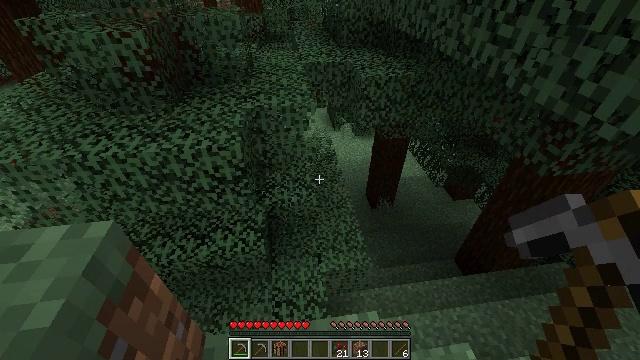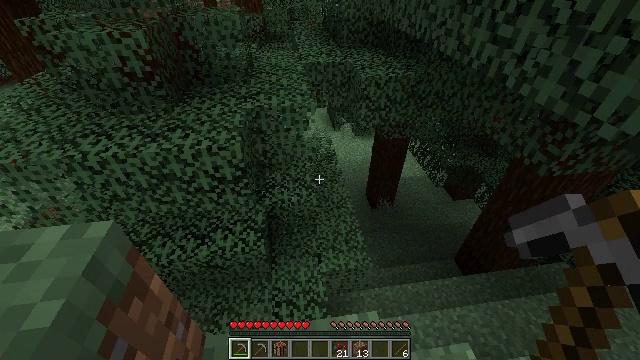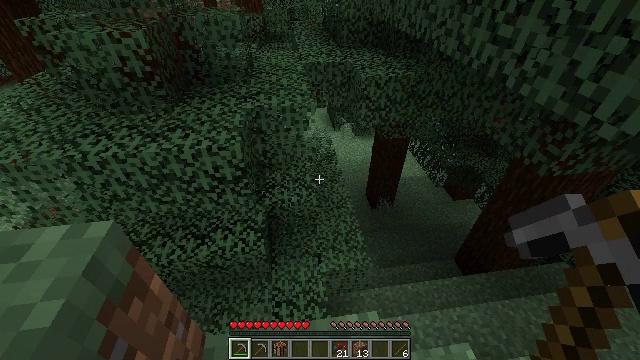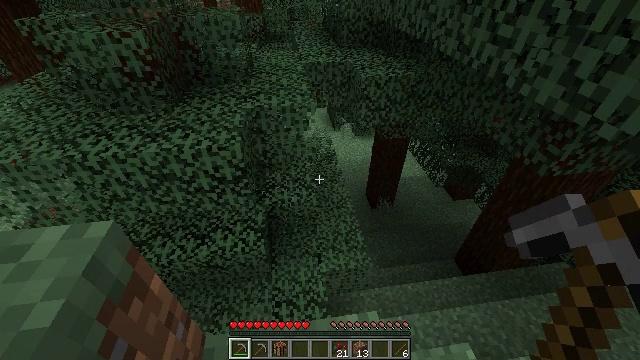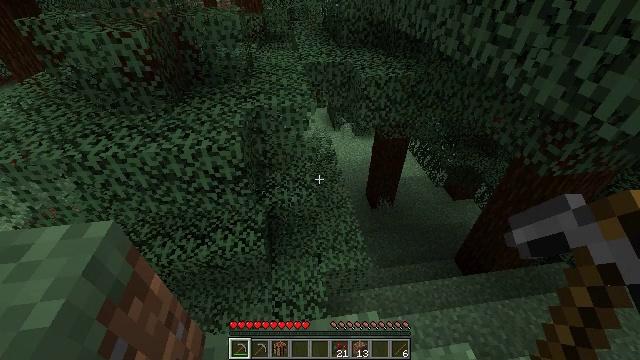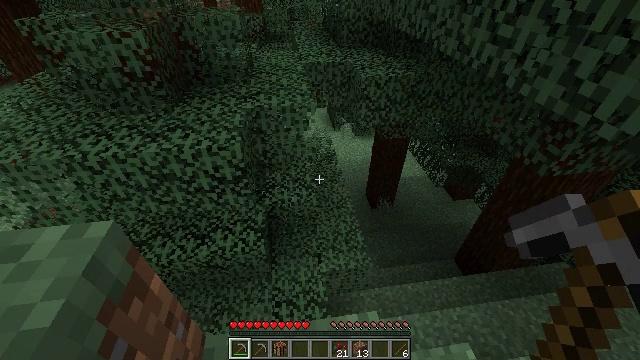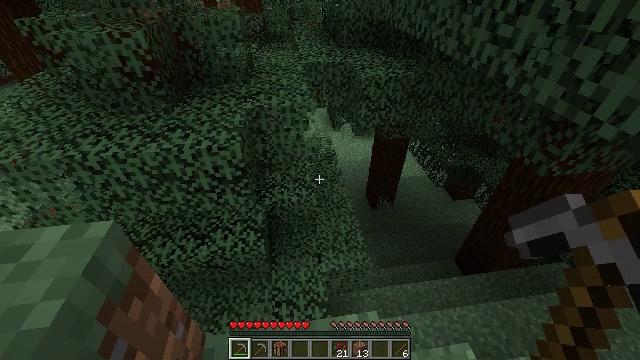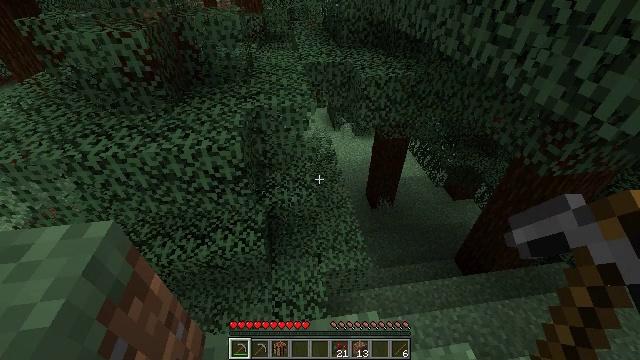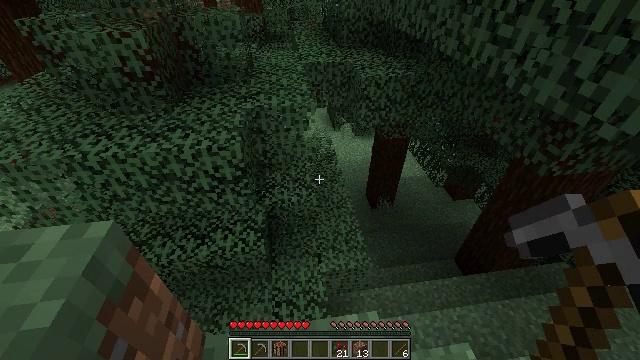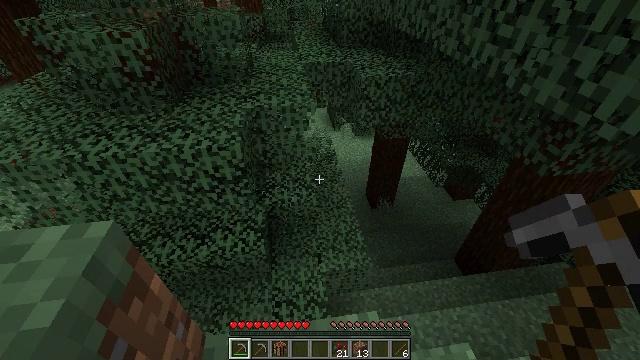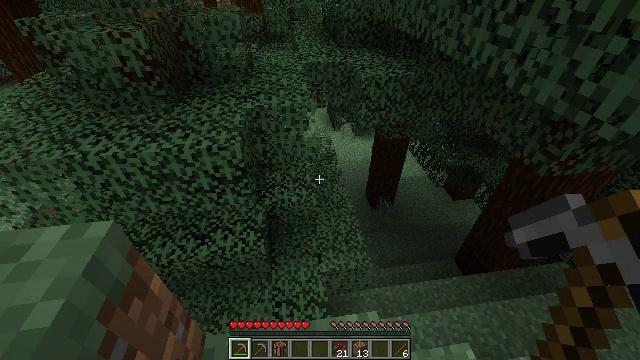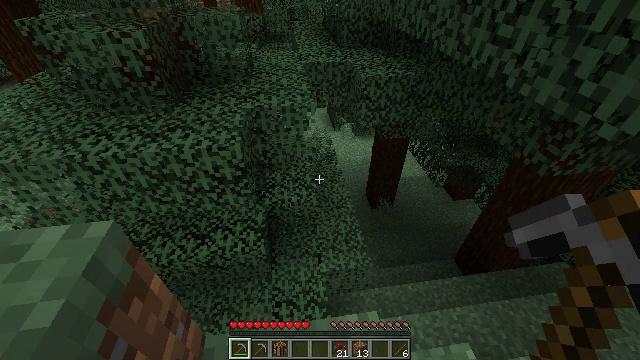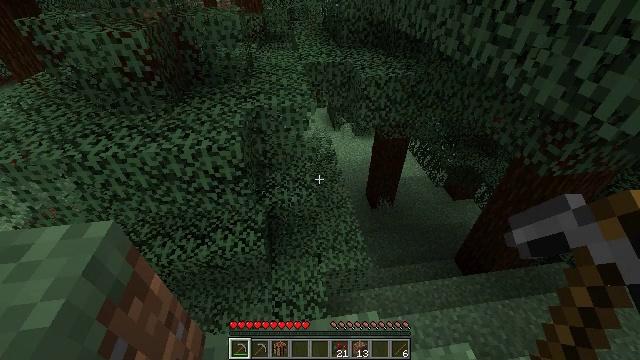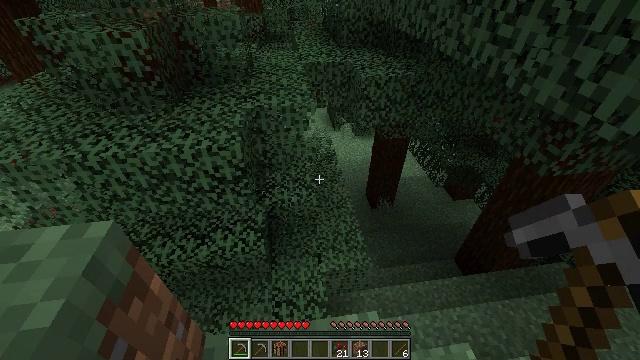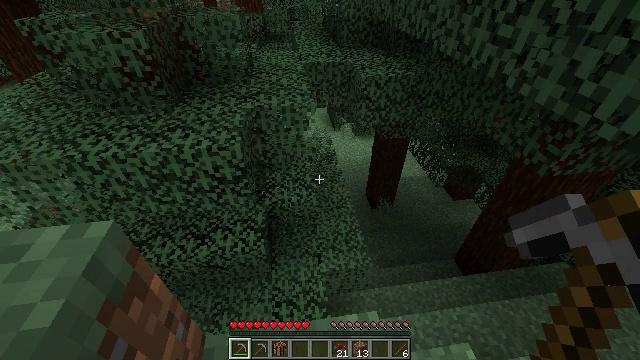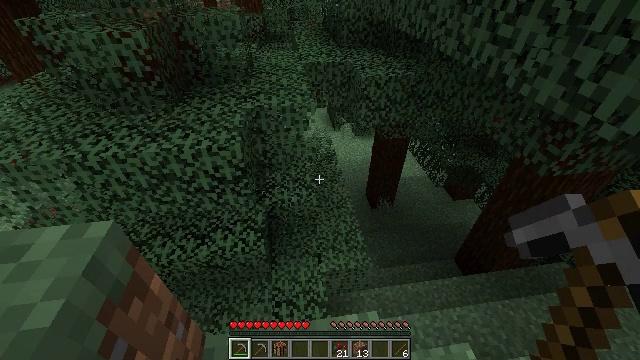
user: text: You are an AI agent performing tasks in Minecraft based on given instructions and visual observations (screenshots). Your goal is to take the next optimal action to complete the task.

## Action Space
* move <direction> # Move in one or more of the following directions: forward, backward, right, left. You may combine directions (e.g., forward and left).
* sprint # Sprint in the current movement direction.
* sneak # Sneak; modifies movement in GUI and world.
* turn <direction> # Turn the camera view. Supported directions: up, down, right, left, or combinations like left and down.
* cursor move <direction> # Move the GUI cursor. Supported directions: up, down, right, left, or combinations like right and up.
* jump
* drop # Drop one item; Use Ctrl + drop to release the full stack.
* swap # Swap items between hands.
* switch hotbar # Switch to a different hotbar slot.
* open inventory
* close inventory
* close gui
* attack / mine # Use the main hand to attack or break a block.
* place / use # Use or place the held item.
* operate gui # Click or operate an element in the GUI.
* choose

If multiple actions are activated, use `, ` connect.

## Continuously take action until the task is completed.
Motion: motion action
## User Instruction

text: Harvest sweet berries by mining the bush.
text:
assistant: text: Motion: no_op
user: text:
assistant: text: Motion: no_op
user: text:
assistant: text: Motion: no_op
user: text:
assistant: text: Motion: no_op
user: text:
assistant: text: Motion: no_op
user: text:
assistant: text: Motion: no_op
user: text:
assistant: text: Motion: no_op
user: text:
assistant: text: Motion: no_op
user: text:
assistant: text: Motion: no_op
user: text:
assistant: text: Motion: no_op
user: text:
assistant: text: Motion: no_op
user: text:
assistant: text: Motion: no_op
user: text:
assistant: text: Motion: no_op
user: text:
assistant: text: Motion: no_op
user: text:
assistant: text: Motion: no_op
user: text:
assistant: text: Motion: no_op
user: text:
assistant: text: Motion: no_op
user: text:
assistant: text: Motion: no_op
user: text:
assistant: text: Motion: no_op
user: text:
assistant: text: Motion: no_op
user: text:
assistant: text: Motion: no_op
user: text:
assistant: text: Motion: no_op
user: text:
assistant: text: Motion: no_op
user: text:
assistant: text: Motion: no_op
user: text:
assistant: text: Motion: no_op
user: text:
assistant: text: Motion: no_op
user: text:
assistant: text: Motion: no_op
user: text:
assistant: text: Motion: no_op
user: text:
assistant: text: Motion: no_op
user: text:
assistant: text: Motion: no_op